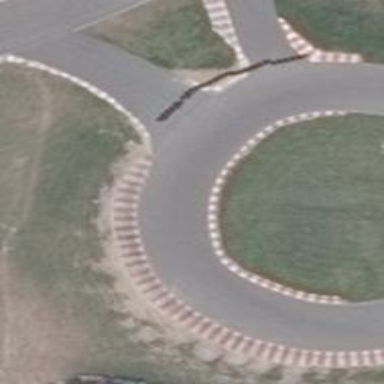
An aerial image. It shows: Asphalt service raceway for karting.